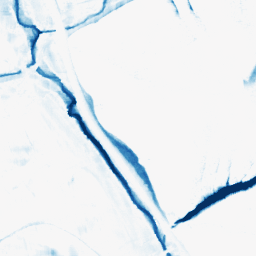
Category: morphological
Decomposition family: morphological_square
Decomposition parameters: operation: closing
size: 15
Upsampling method: bspline
Upsampling parameters: scale: 4
Upsampling scale: 4